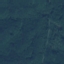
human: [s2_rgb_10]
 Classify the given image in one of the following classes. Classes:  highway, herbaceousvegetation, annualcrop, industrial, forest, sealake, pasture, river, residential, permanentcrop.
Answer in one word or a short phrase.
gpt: Forest